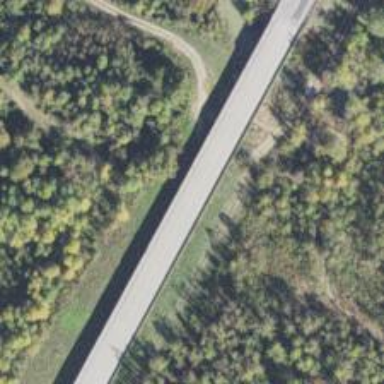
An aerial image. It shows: Secondary road with bridge.